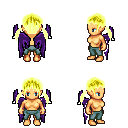
a pixel art fantasy rpg character, female body template, human, tanned skin, purple wings, teal pants, gold twin-tailed hairstyle, four views (front, back, left, right), 2x2 character sprite sheet, small pixel art, hard edges, no anti-aliasing